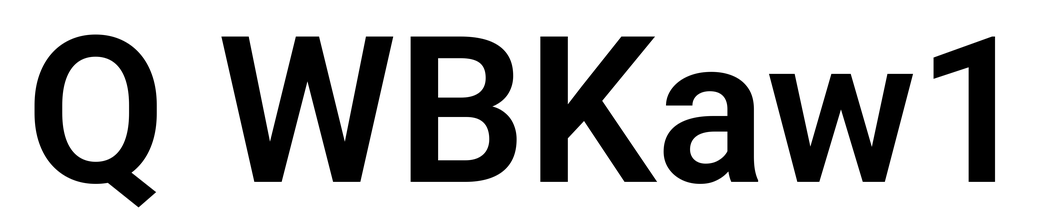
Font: Roboto_SemiBold